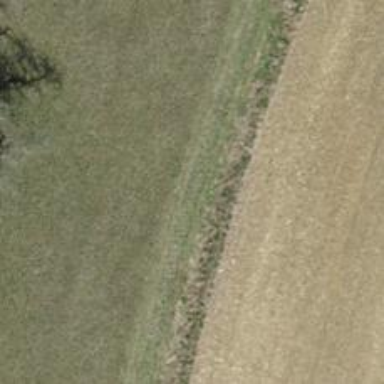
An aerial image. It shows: Path.